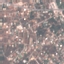
Land use / land cover: Residential